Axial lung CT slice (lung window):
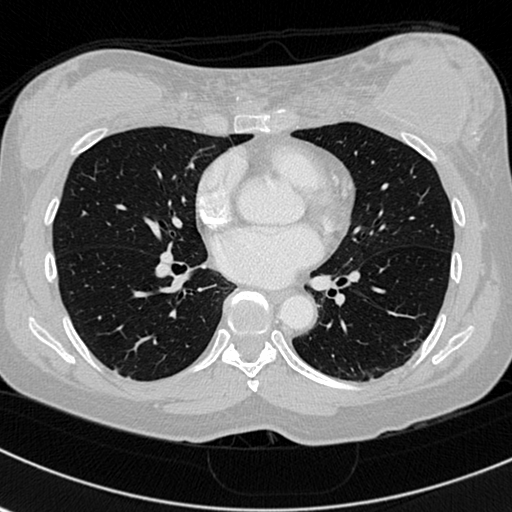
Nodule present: no